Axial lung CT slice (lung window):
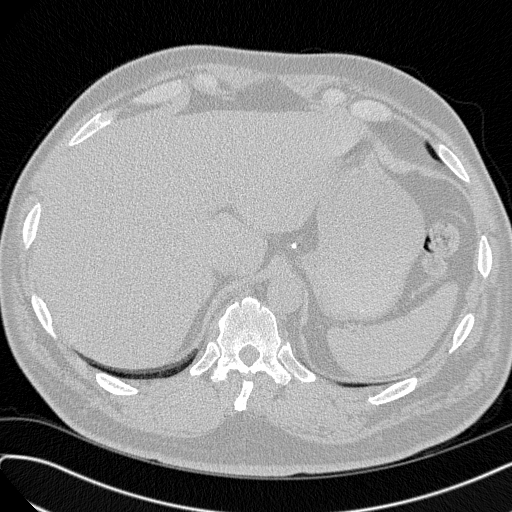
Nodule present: no